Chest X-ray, PA view. Patient: 42 years old, sex F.
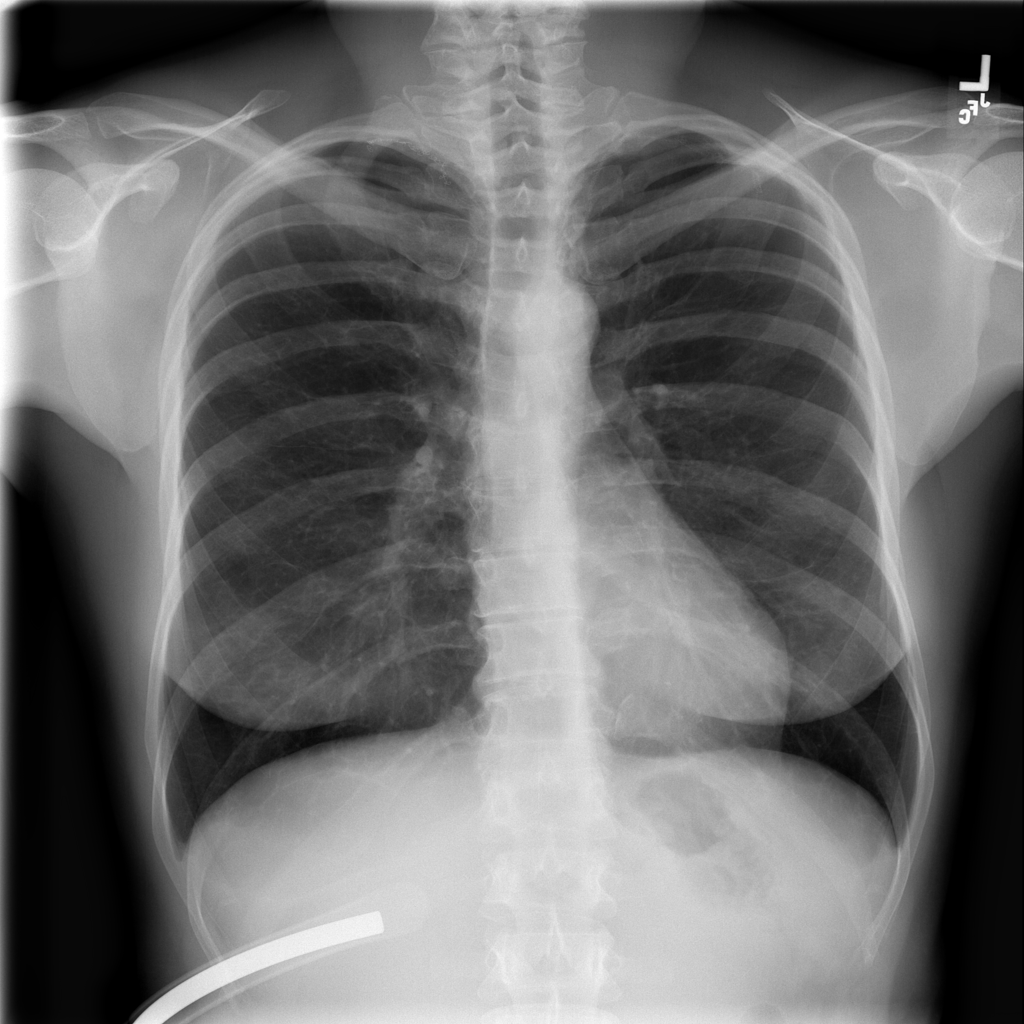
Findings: No Finding